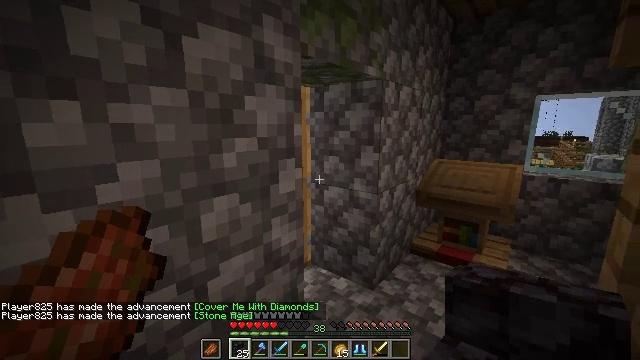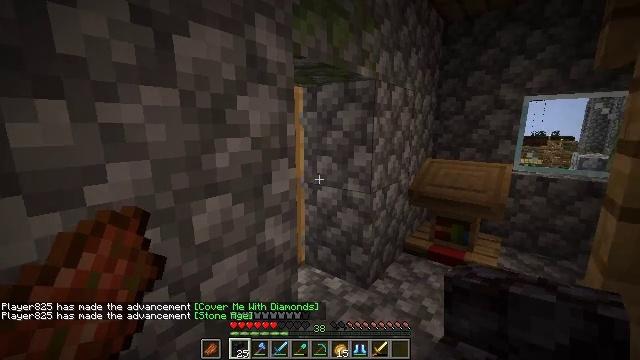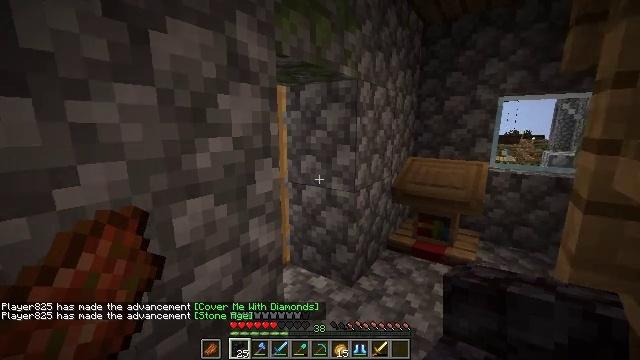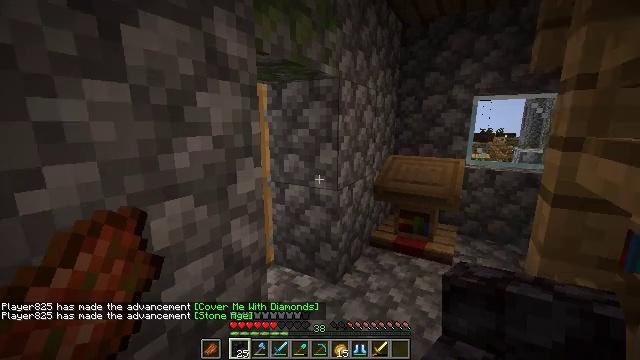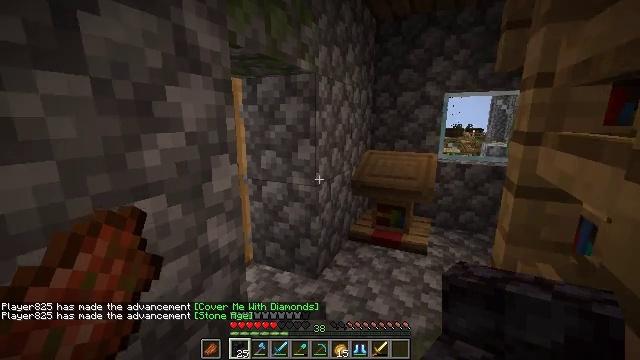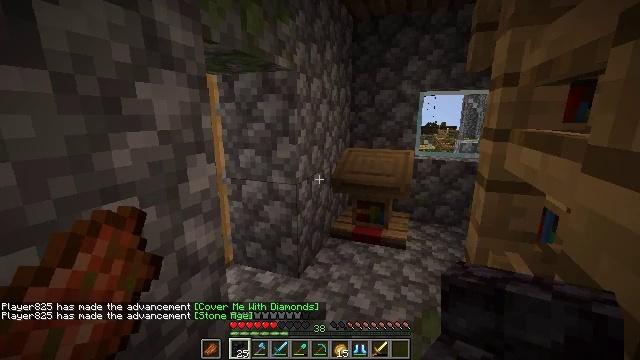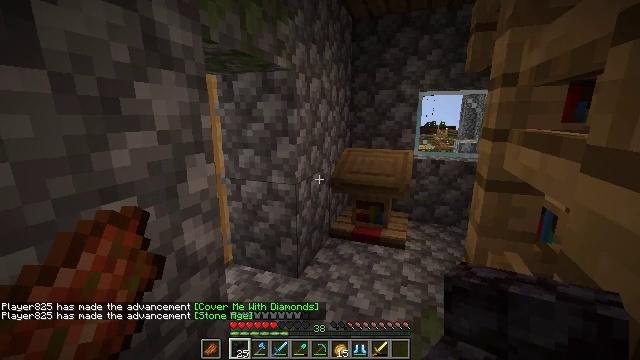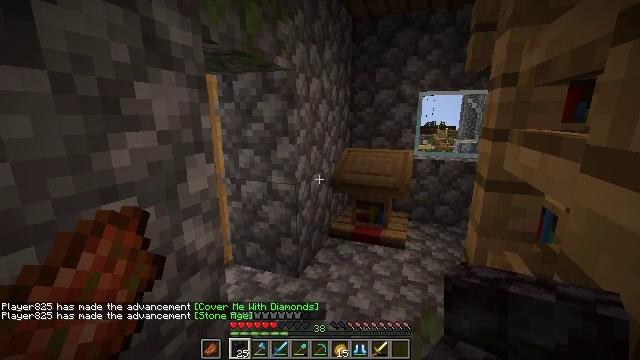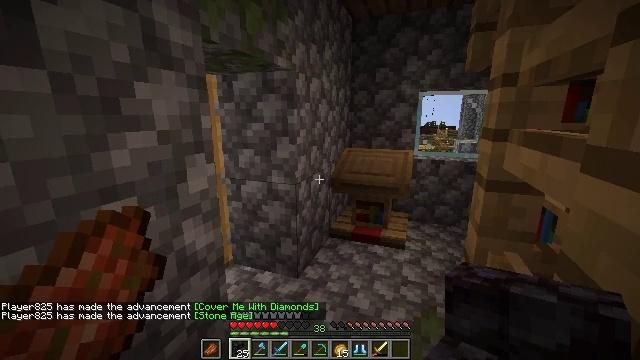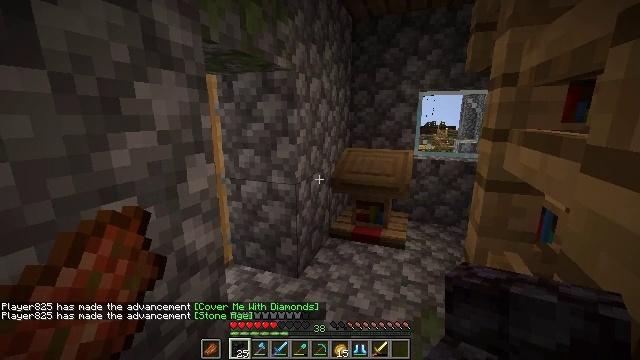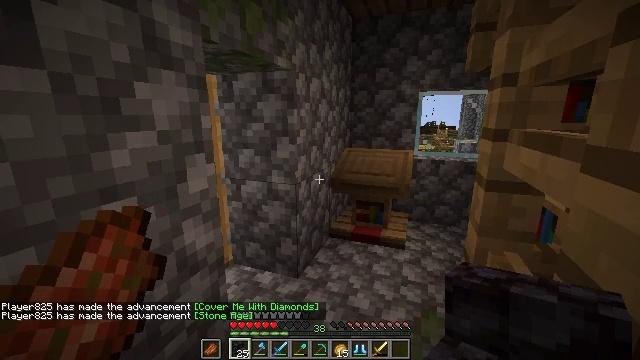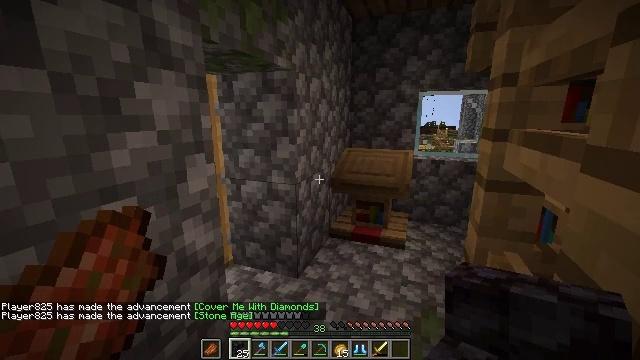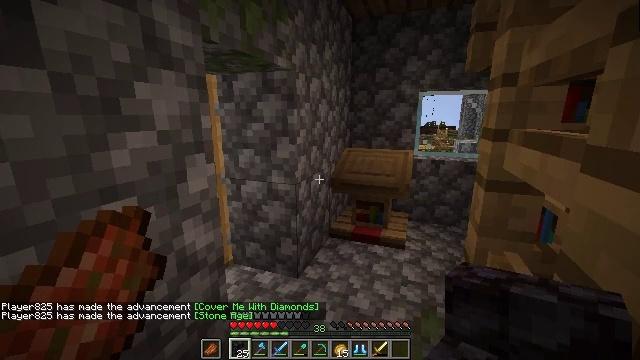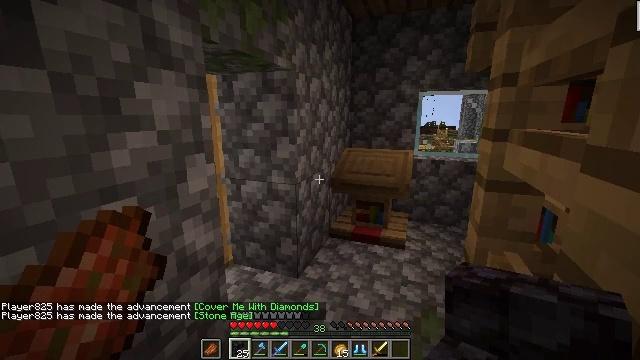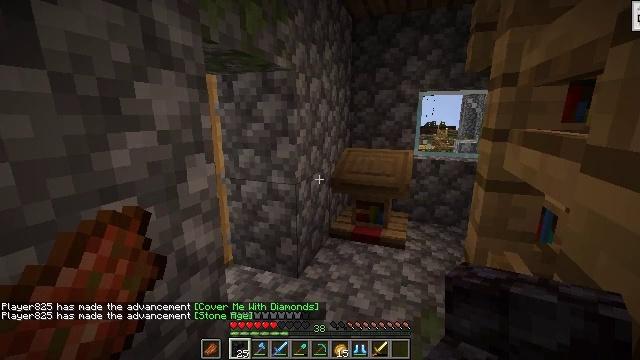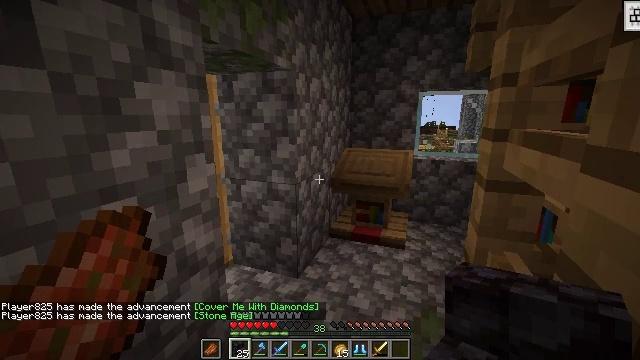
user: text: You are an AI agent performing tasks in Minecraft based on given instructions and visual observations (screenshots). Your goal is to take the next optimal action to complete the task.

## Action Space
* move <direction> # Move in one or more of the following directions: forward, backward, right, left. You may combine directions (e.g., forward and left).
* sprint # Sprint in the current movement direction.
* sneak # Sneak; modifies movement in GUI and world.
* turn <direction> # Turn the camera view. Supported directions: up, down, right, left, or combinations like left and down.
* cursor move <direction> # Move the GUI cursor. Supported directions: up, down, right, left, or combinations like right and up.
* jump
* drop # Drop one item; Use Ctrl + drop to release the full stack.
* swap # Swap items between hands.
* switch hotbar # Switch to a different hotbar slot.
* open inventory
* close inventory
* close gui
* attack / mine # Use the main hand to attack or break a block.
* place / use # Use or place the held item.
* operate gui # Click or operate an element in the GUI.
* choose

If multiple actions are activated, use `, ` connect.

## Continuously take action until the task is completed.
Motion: motion action
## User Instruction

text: Pick up the white bed by breaking it.
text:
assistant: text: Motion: turn right
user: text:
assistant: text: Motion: turn right
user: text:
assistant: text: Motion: turn right
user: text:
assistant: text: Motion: turn right
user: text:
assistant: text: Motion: turn right
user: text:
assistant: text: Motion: no_op
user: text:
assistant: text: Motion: no_op
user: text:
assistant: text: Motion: no_op
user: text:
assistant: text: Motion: no_op
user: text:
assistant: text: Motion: no_op
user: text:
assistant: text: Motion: no_op
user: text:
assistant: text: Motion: no_op
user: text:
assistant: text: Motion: no_op
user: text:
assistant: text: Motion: no_op
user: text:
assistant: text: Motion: no_op
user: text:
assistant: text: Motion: no_op
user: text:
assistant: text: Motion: no_op
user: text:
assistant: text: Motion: no_op
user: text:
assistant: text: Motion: no_op
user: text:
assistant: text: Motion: no_op
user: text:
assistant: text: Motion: no_op
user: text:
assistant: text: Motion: no_op
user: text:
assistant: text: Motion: no_op
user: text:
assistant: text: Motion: no_op
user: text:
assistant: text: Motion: no_op
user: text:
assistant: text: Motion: no_op
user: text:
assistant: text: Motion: no_op
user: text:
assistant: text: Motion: no_op
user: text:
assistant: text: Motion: no_op
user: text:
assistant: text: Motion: no_op